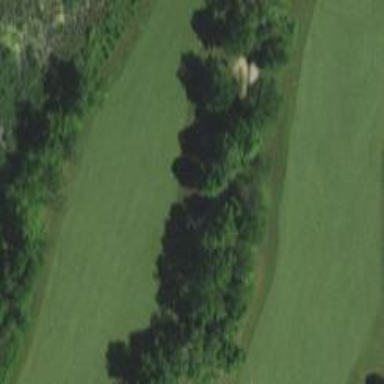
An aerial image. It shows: Pathway for golfing.